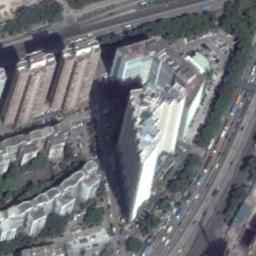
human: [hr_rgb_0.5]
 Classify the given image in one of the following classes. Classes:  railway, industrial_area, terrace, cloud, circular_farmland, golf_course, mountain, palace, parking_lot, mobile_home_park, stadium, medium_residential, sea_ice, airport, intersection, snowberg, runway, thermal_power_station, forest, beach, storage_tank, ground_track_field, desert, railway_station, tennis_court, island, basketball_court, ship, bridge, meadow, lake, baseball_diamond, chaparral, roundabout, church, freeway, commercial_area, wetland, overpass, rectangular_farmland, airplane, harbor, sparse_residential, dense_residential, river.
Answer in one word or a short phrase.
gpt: commercial_area